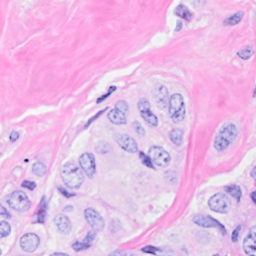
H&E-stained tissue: Breast